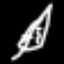
Label: leaf